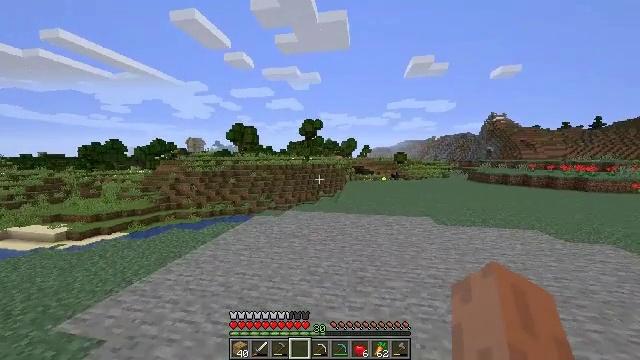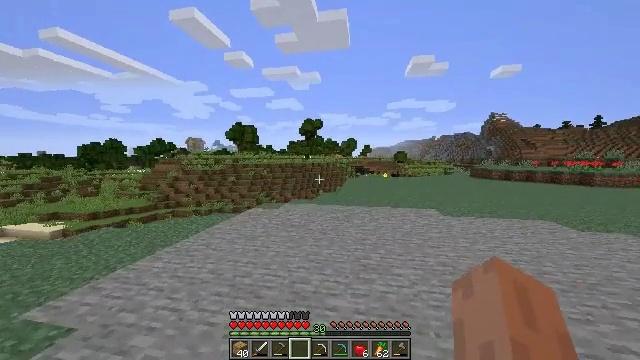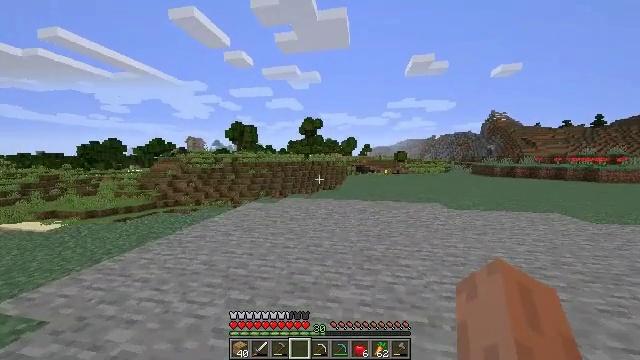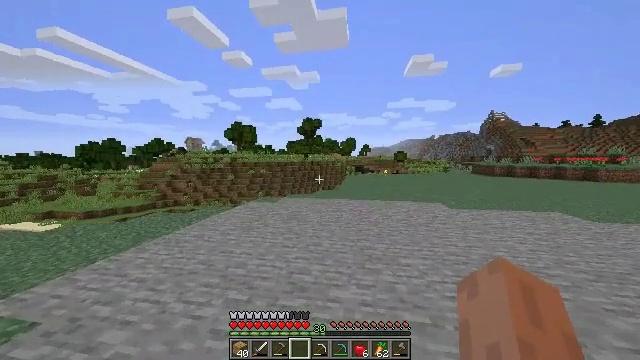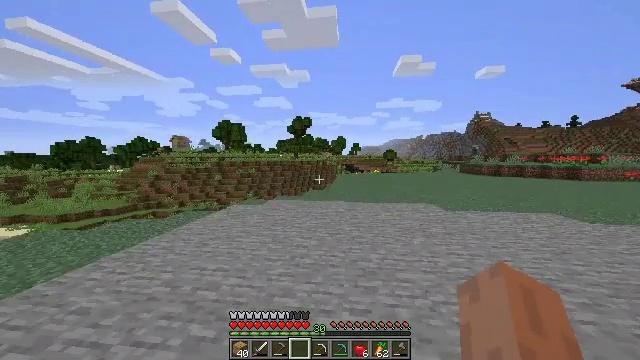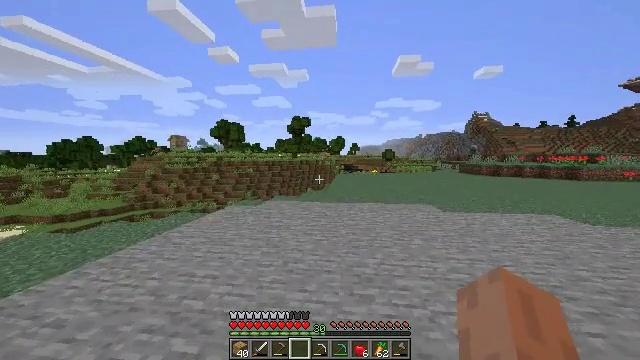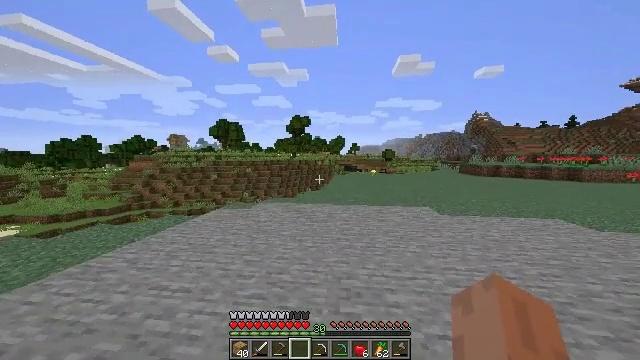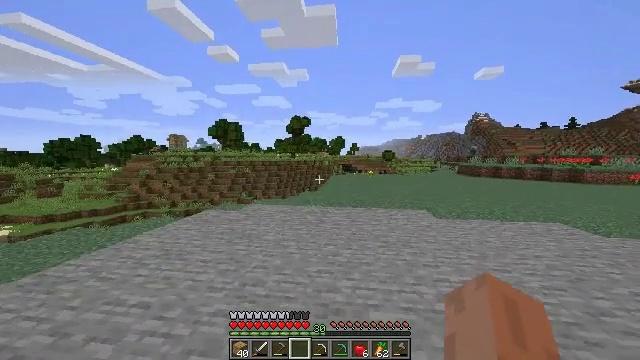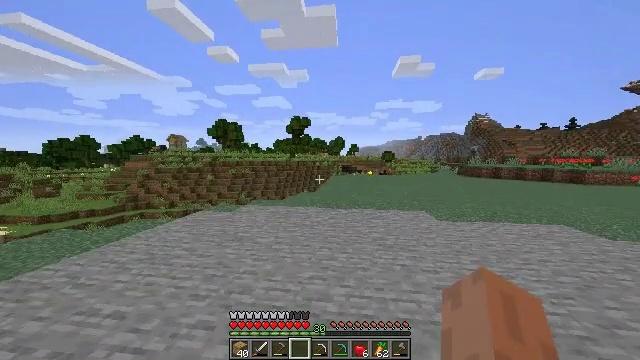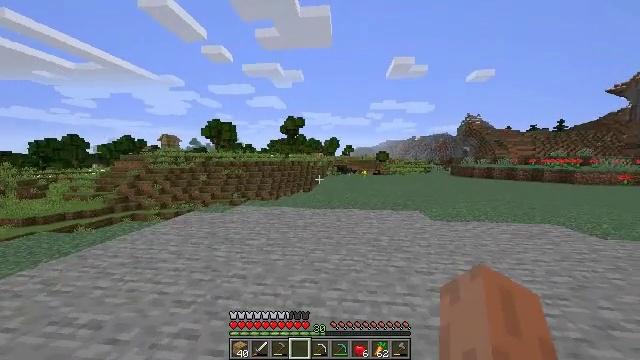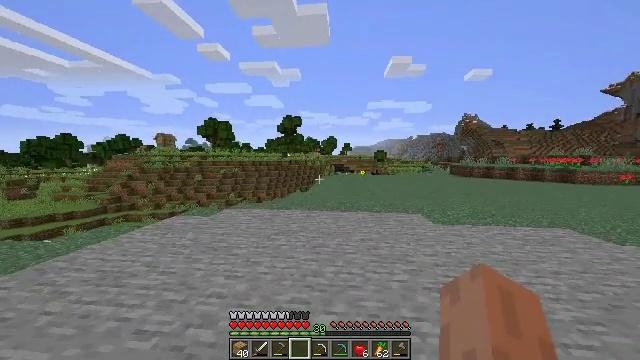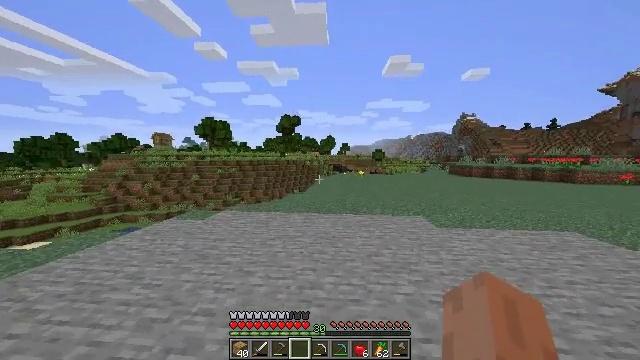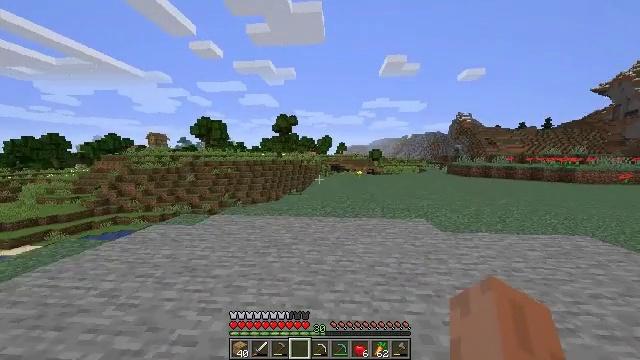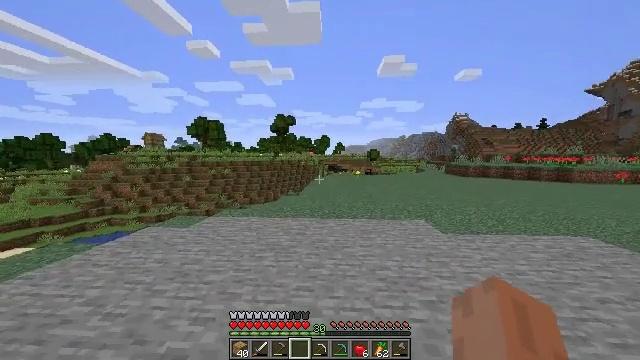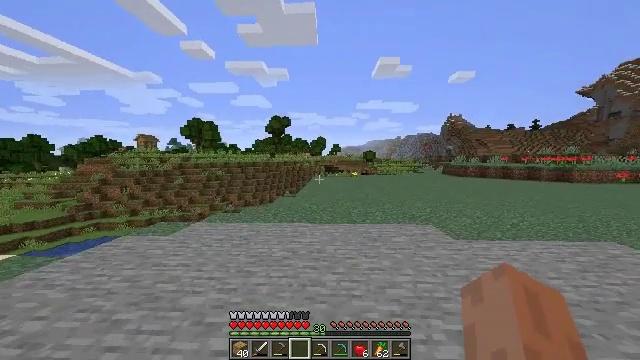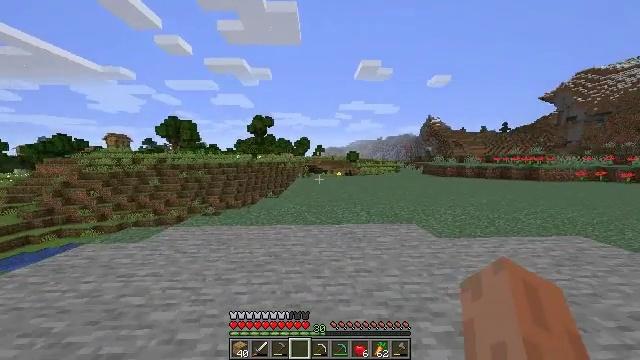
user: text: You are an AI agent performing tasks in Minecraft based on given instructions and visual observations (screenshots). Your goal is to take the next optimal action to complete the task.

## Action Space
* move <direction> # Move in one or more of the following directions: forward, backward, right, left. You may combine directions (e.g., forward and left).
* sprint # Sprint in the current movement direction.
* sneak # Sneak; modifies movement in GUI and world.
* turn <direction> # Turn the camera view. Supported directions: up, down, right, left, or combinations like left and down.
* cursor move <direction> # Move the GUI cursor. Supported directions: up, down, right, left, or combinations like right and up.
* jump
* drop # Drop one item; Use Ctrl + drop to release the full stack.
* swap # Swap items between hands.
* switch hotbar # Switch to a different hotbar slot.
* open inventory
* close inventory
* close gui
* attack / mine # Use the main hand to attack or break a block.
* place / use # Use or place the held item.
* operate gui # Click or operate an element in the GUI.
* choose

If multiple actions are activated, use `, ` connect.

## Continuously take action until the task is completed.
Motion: motion action
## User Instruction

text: Get ready to enchant items by crafting an enchanting table.
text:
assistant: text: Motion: move forward, sprint
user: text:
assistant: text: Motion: move forward, sprint
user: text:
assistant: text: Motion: move forward, sprint
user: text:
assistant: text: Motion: move forward and move right, sprint, turn right
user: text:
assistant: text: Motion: move forward and move right, sprint
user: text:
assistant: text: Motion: move forward and move right, sprint
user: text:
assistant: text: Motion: move forward and move right, sprint
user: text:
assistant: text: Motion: move forward, sprint
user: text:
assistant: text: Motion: move forward, sprint, turn right
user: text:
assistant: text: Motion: move forward, sprint
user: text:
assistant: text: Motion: move forward, sprint
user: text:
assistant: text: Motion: move forward, sprint
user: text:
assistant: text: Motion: move forward, sprint
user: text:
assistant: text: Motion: move forward, sprint, turn right
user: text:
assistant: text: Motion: move forward, sprint, turn right
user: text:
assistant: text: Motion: move forward, sprint, turn right
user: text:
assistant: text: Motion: move forward, sprint, turn right
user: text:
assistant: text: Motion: move forward, sprint, turn right
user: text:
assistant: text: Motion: move forward and move left, sprint
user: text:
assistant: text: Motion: move forward and move left, sprint
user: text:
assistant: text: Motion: move forward and move left, sprint, turn right
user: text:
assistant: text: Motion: move forward and move left, sprint, turn right
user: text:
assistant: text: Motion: move forward and move left, sprint
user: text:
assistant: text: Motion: move forward, sprint
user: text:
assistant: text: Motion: move forward, sprint
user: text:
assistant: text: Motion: move forward, sprint
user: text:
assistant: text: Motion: move forward, sprint
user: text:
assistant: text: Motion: move forward and move left, sprint
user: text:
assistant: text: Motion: move forward and move left, sprint
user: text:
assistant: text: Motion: move forward and move left, sprint